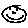
Label: smiley face